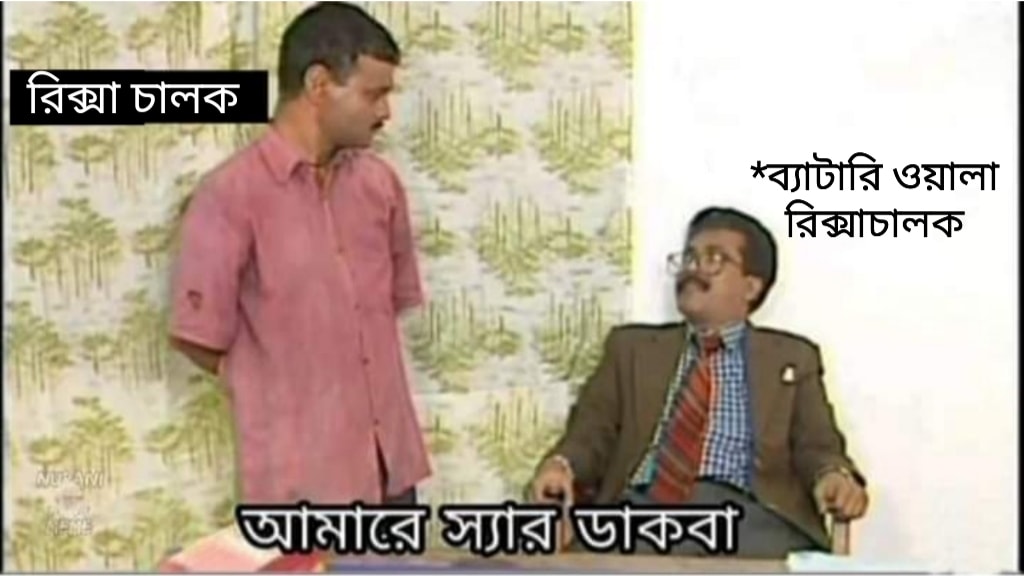
Caption:  রিক্সা চালক    *ব্যাটারি ওয়ালা রিক্সাচালক    আমারে স্যার ডাকবা
Label: non-hate